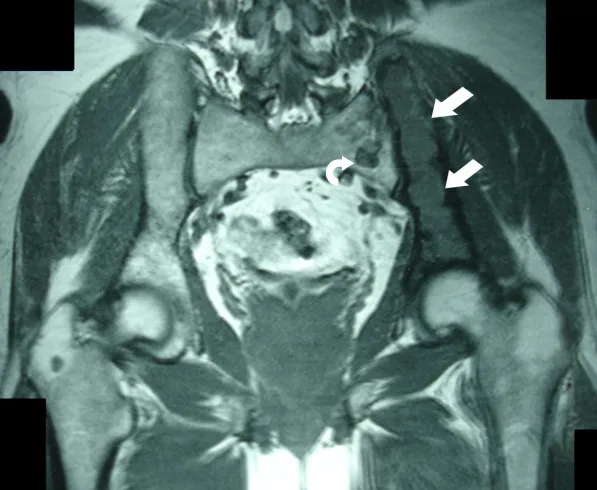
Coronal T1-weighted MRI demonstrates decreased signal at the left iliac bone (arrows) and at the left sacral wing (curved arrow).
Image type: radiology (mri)